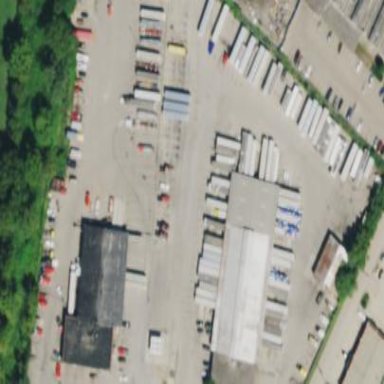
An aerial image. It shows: Industrial area.